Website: walmart
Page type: receipt
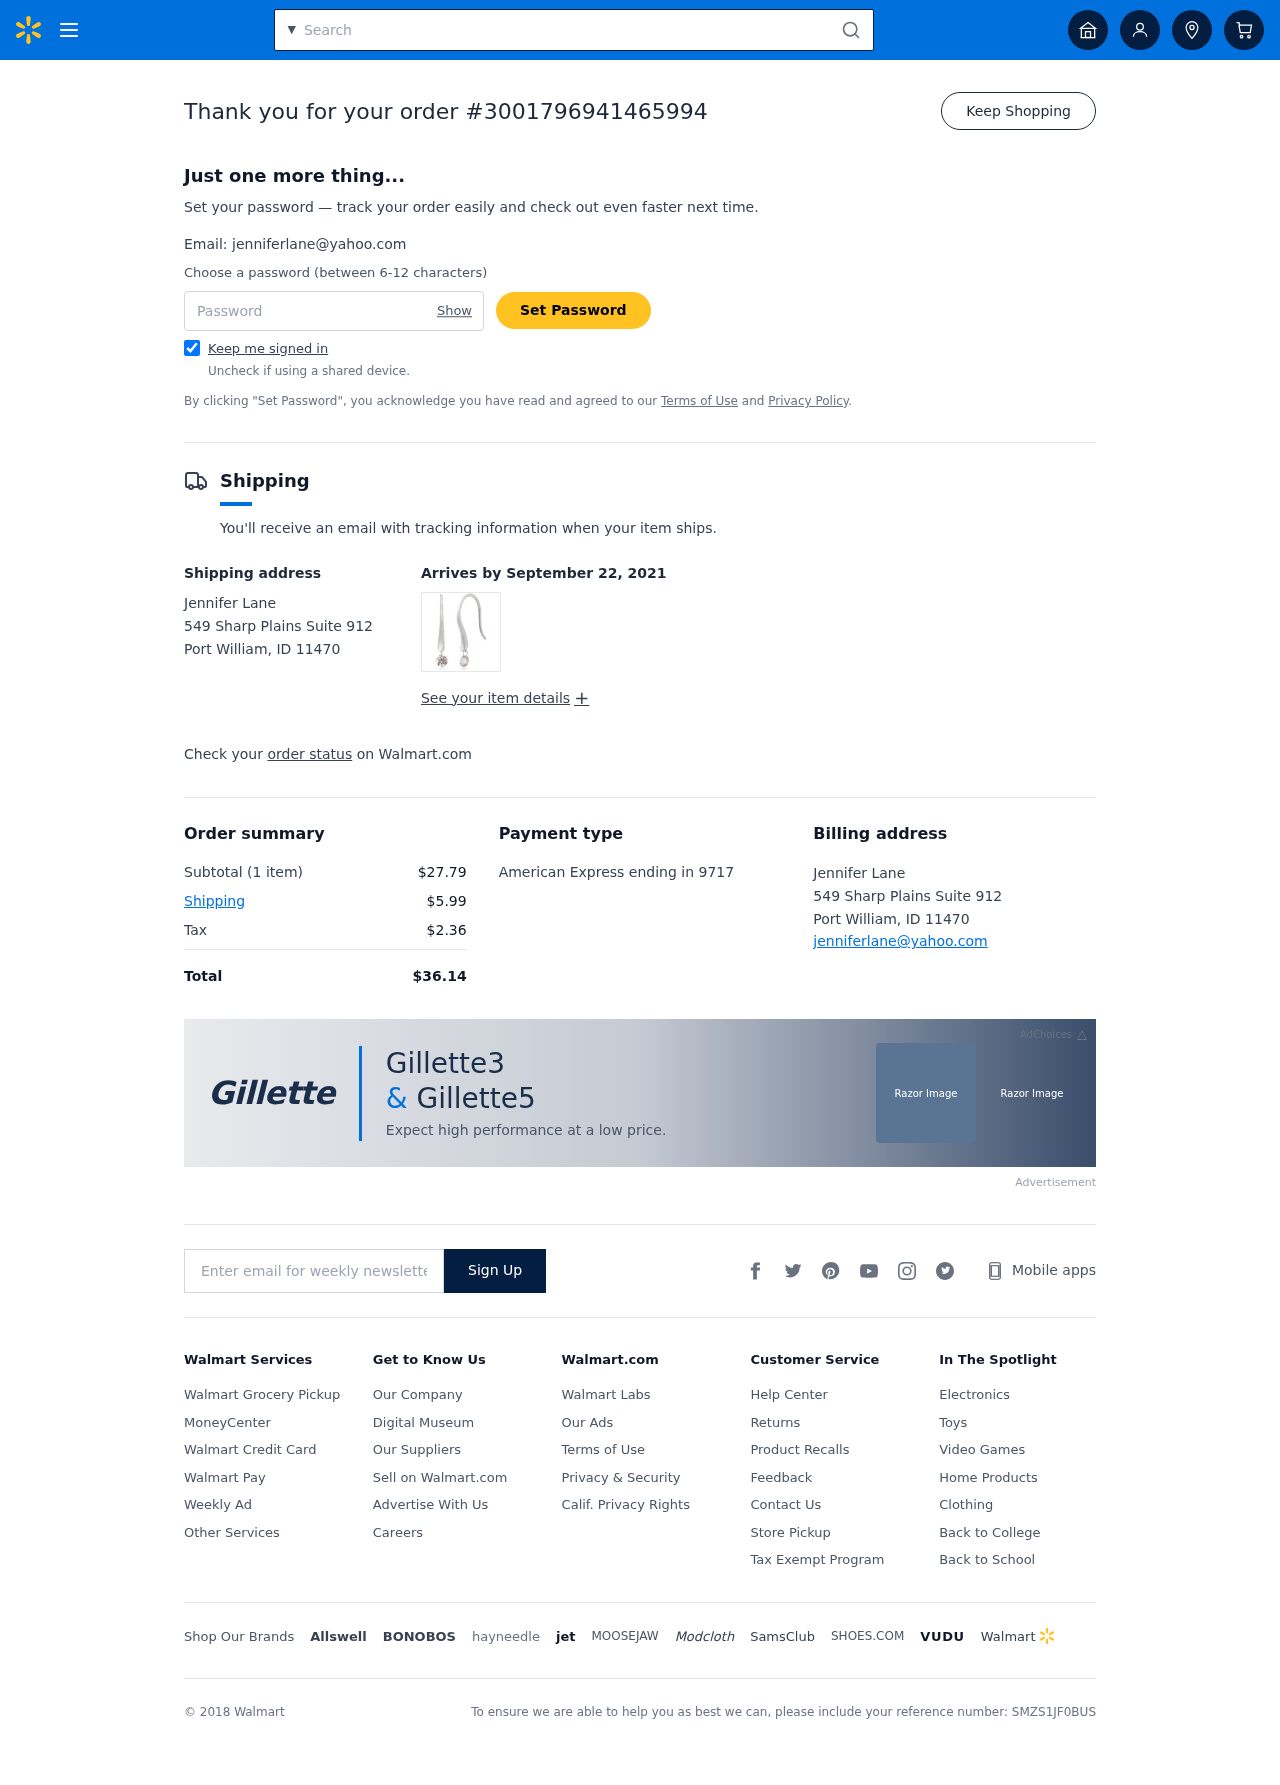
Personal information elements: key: PII_CARD_LAST4
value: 9717
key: PII_CARD_TYPE
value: American Express
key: PII_CITY_STATE_ZIP
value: Port William, ID 11470
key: PII_EMAIL
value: jenniferlane@yahoo.com
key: PII_FULLNAME
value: Jennifer Lane
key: PII_STREET
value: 549 Sharp Plains Suite 912
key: PII_FULLNAME2
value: Jennifer Lane
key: PII_CITY
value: Port William
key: PII_STATE_ABBR
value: ID
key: PII_POSTCODE
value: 11470
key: PII_POSTCODE_FULL
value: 11470
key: PII_CITY_STATE
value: Port William, ID
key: PII_POSTCODE_NUMERIC
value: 11470
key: PII_EMAIL2
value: jenniferlane@yahoo.com
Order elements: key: ORDER_ID
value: #3001796941465994
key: ORDER_DELIVERY_DATE
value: September 22, 2021
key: ORDER_NUM_ITEMS
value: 1 item
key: ORDER_SUBTOTAL
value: $27.79
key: ORDER_SHIPPING_COST
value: $5.99
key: ORDER_TAX
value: $2.36
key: ORDER_TOTAL
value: $36.14
Search elements: key: HEADER_SEARCH
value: Search